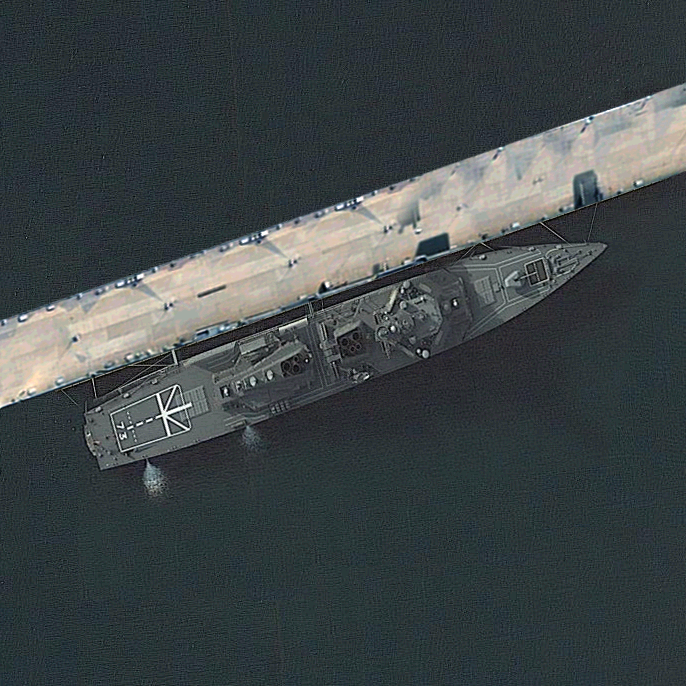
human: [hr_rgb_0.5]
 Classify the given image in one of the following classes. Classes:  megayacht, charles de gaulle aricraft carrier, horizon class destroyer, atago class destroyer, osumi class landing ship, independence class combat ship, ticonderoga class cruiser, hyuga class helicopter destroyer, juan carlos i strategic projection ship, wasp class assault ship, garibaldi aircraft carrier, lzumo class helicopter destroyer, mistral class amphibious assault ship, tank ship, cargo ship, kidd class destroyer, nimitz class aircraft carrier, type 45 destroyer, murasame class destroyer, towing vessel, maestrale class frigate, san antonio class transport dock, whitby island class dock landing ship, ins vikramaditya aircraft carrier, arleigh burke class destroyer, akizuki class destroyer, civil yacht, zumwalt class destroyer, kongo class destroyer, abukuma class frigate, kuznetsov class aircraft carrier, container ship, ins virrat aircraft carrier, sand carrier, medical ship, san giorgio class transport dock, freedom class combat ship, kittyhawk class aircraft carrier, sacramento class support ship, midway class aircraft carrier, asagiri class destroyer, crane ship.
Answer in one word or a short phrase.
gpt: Kongo class destroyer